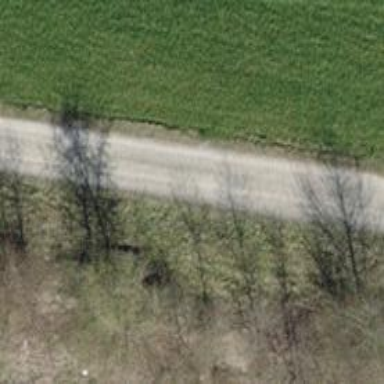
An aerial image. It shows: Path.